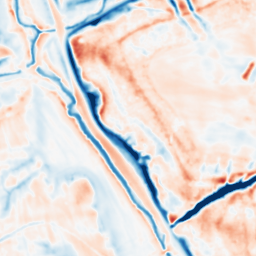
Category: multiscale
Decomposition family: dog_multiscale
Decomposition parameters: sigma_ratio: 1.6
n_scales: 4
base_sigma: 1
Upsampling method: sinc_hamming
Upsampling parameters: scale: 8
kernel_size: 16
Upsampling scale: 8